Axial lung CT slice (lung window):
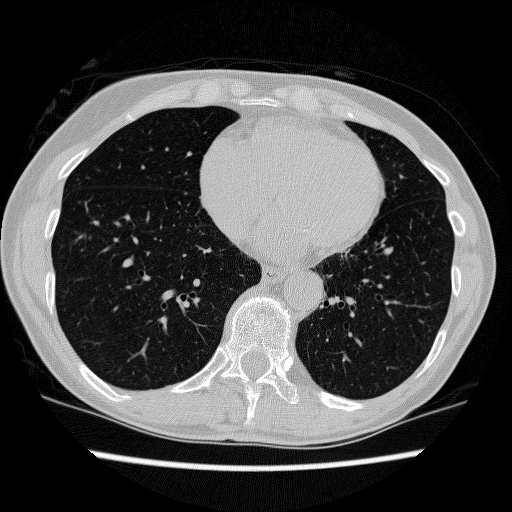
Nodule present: no